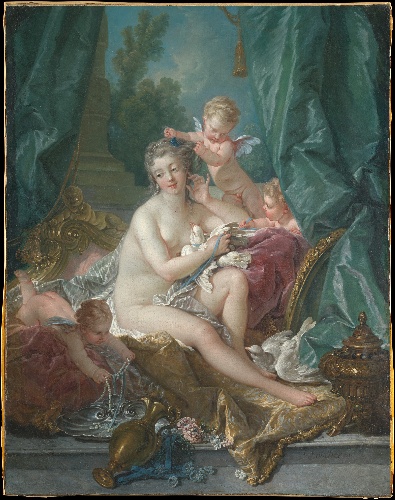
Title: The Toilette of Venus
Artist: François Boucher
Artist bio: French, Paris 1703–1770 Paris
Date: 1751
Object type: Painting, overdoor
Classification: Paintings
Medium: Oil on canvas
Dimensions: 42 5/8 x 33 1/2 in. (108.3 x 85.1 cm)
Department: European Paintings
Credit line: Bequest of William K. Vanderbilt, 1920
Accession year: 1920
Repository: Metropolitan Museum of Art, New York, NY
Tags: Female Nudes|Venus